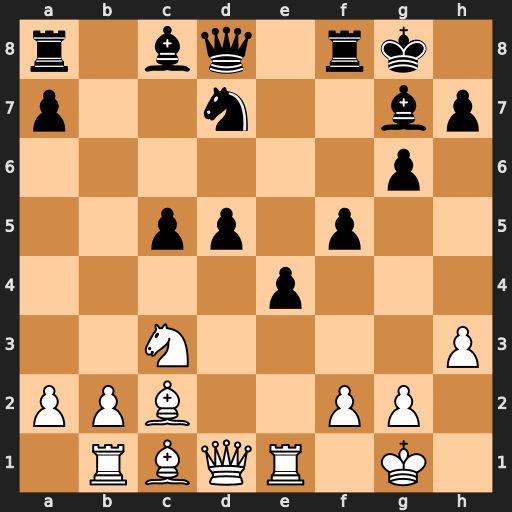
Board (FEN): r1bq1rk1/p2n2bp/6p1/2pp1p2/4p3/2N4P/PPB2PP1/1RBQR1K1
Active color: w
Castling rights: -
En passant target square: -
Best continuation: Qxd5+ Kh8 Qxa8